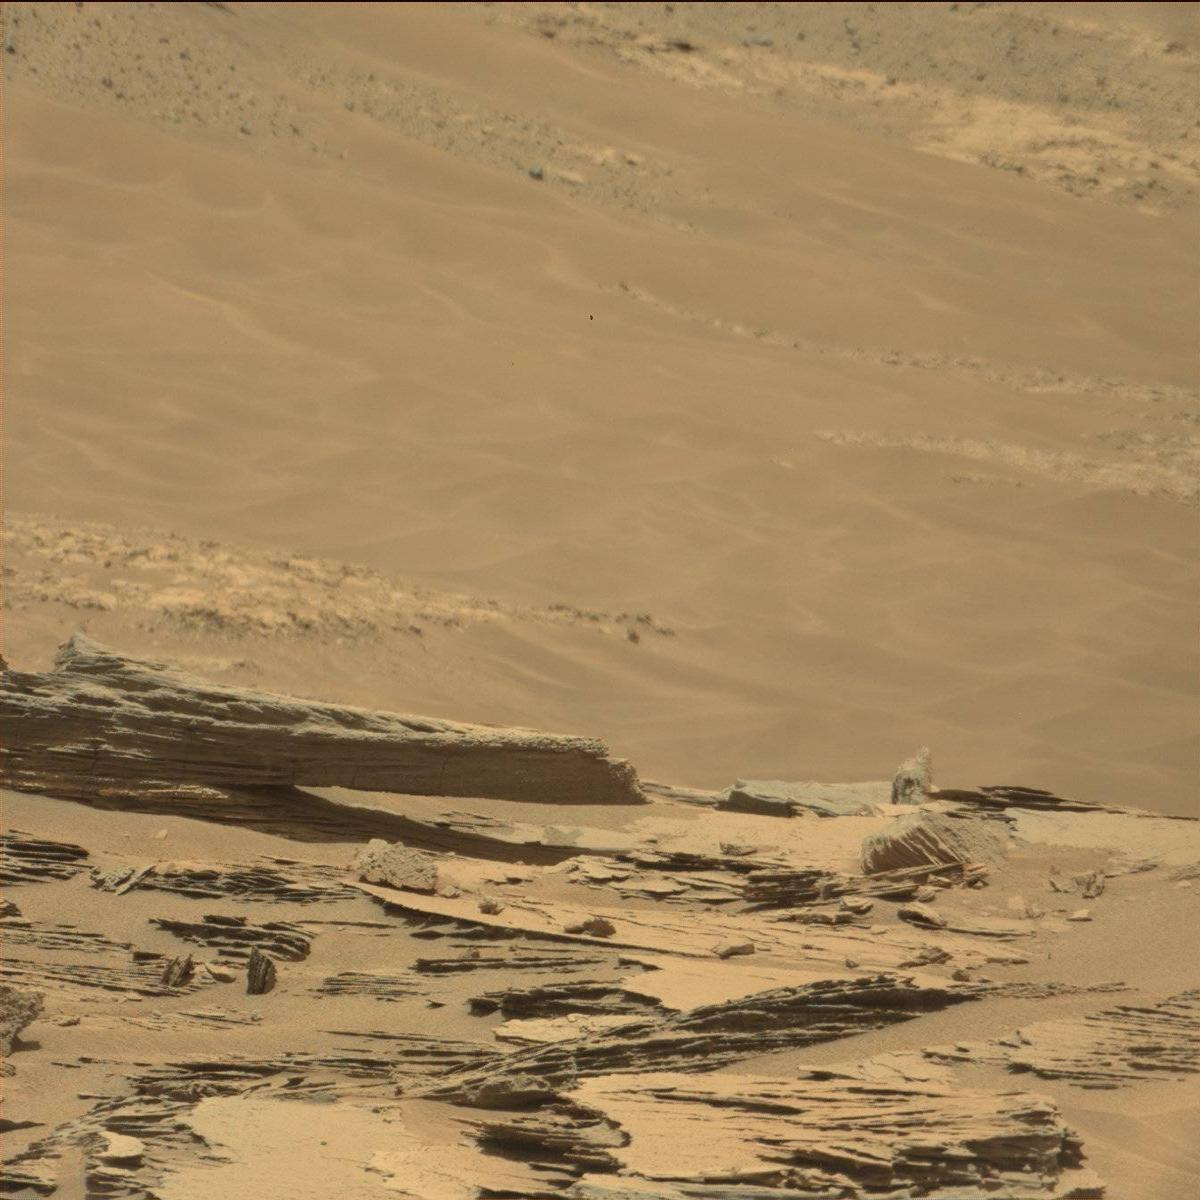
Terrain classes present: Bedrock, Sand / Soil